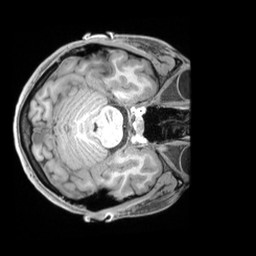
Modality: T1w
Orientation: axial
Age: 20
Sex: female
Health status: ill
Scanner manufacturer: siemens
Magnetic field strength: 3 T
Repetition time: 2.2 s
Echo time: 0.00218 s